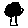
Label: tree